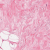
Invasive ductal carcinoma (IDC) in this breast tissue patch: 0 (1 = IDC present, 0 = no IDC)